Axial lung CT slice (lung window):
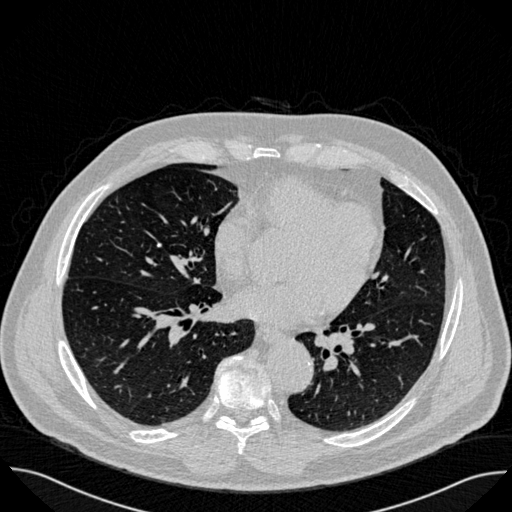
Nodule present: no